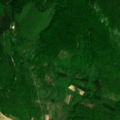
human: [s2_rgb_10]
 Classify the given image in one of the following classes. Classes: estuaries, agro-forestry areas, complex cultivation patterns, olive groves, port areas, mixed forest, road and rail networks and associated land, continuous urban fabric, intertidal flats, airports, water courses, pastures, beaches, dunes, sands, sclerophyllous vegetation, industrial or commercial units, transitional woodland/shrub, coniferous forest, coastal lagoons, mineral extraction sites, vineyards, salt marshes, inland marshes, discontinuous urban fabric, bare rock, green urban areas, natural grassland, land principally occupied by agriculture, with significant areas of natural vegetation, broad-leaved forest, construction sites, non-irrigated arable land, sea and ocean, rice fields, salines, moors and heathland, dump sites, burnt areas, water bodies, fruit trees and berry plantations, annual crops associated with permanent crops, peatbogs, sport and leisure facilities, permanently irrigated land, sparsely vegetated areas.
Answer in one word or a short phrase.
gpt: land principally occupied by agriculture, with significant areas of natural vegetation, broad-leaved forest